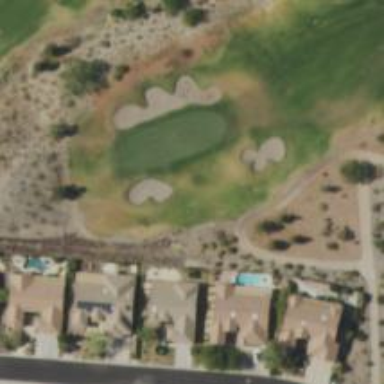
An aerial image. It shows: View of golf hole.